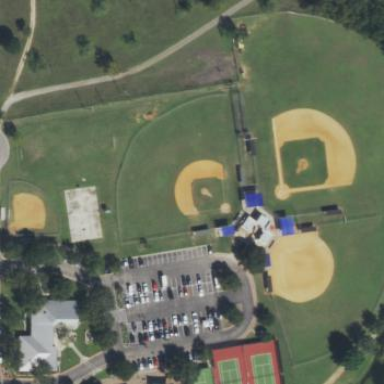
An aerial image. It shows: Park with facilities for tennis and baseball.